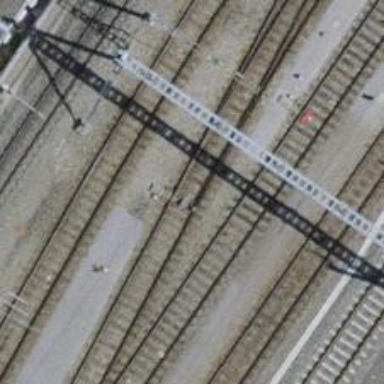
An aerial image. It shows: Railway switch.